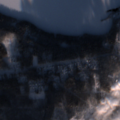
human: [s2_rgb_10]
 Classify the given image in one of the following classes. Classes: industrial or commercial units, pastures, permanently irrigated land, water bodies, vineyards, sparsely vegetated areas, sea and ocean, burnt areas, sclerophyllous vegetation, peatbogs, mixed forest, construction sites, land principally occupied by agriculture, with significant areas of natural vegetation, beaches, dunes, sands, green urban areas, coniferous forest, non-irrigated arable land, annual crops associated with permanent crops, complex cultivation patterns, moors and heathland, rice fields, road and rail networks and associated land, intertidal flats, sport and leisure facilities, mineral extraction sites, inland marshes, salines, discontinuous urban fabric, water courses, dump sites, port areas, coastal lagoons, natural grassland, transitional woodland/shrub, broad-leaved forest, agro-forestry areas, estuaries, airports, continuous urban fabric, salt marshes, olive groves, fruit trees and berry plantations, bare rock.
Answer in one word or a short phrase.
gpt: discontinuous urban fabric, industrial or commercial units, mixed forest, water bodies